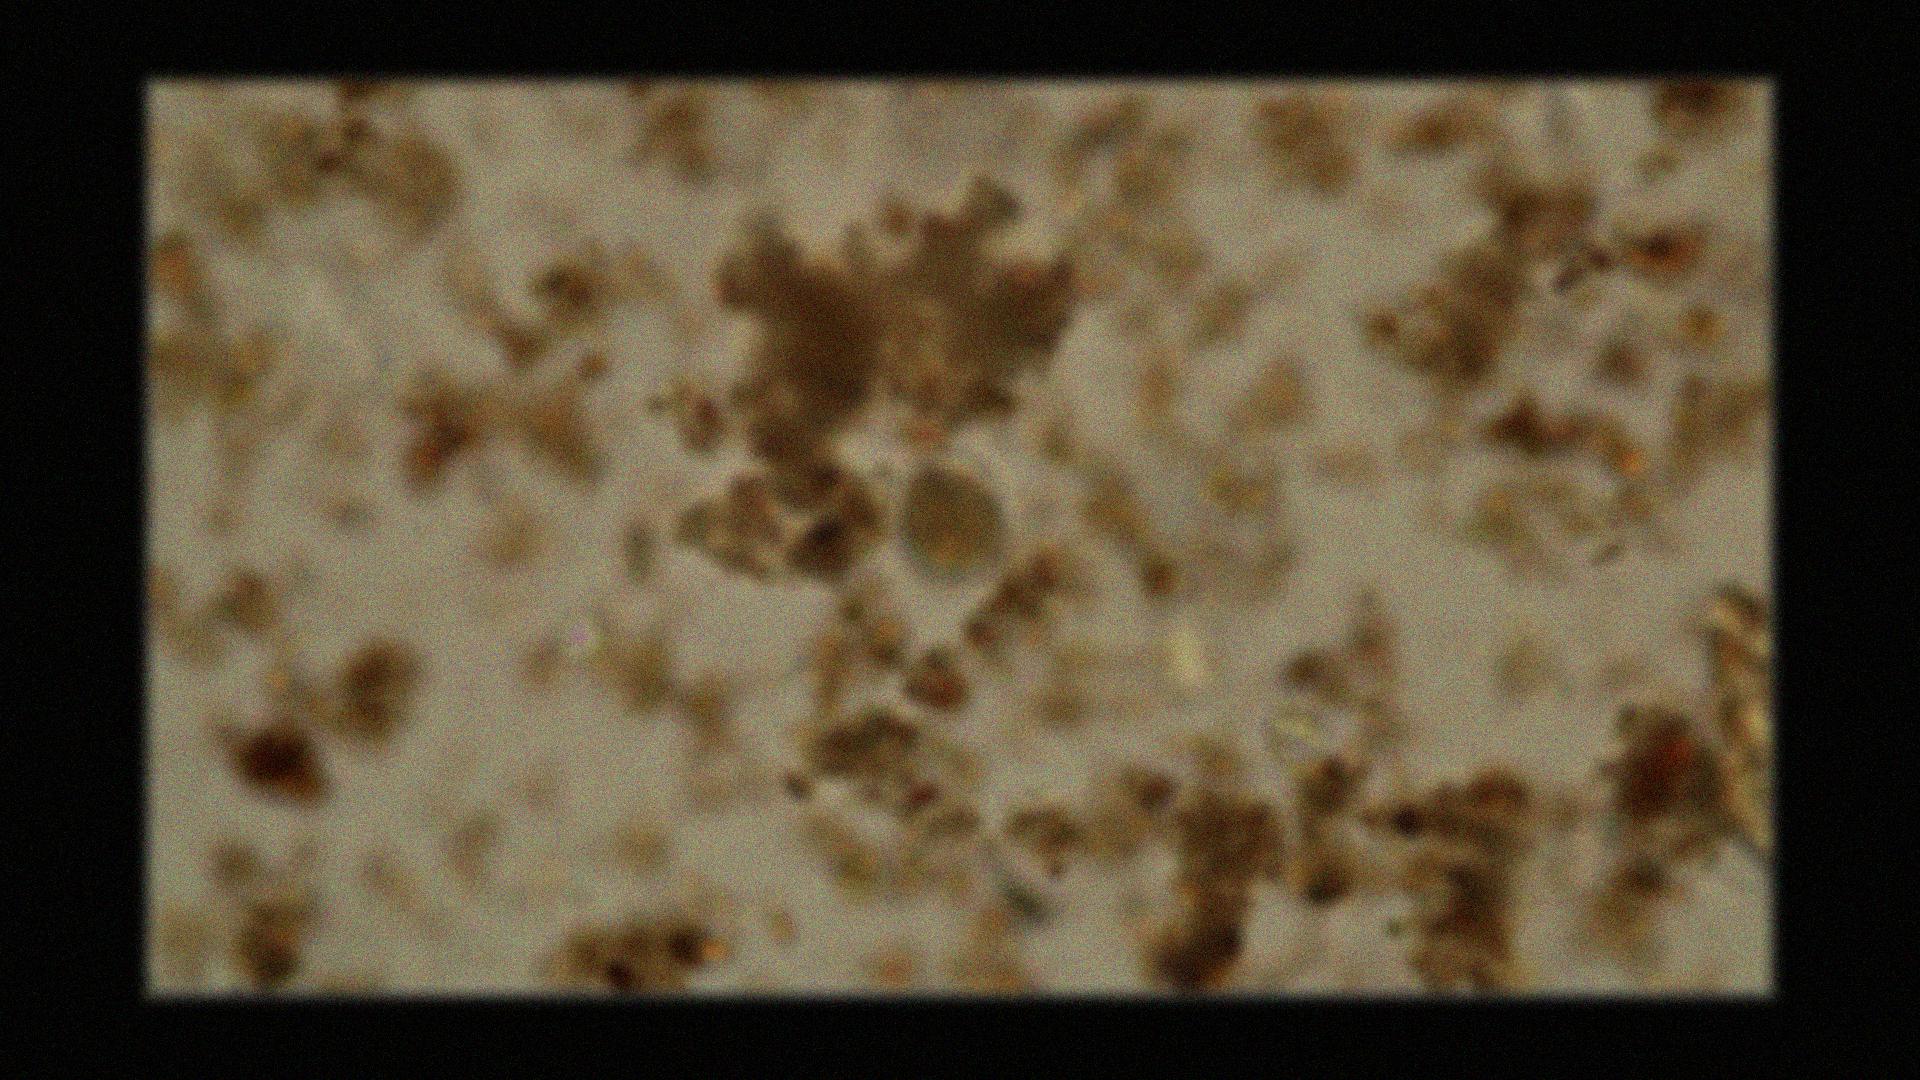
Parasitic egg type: Hookworm egg